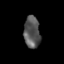
Tissue: skin
Cell type: Epithelial cells
Senescence score: 0.2223
Nuclear area (px): 499
Mean DAPI intensity: 87.186